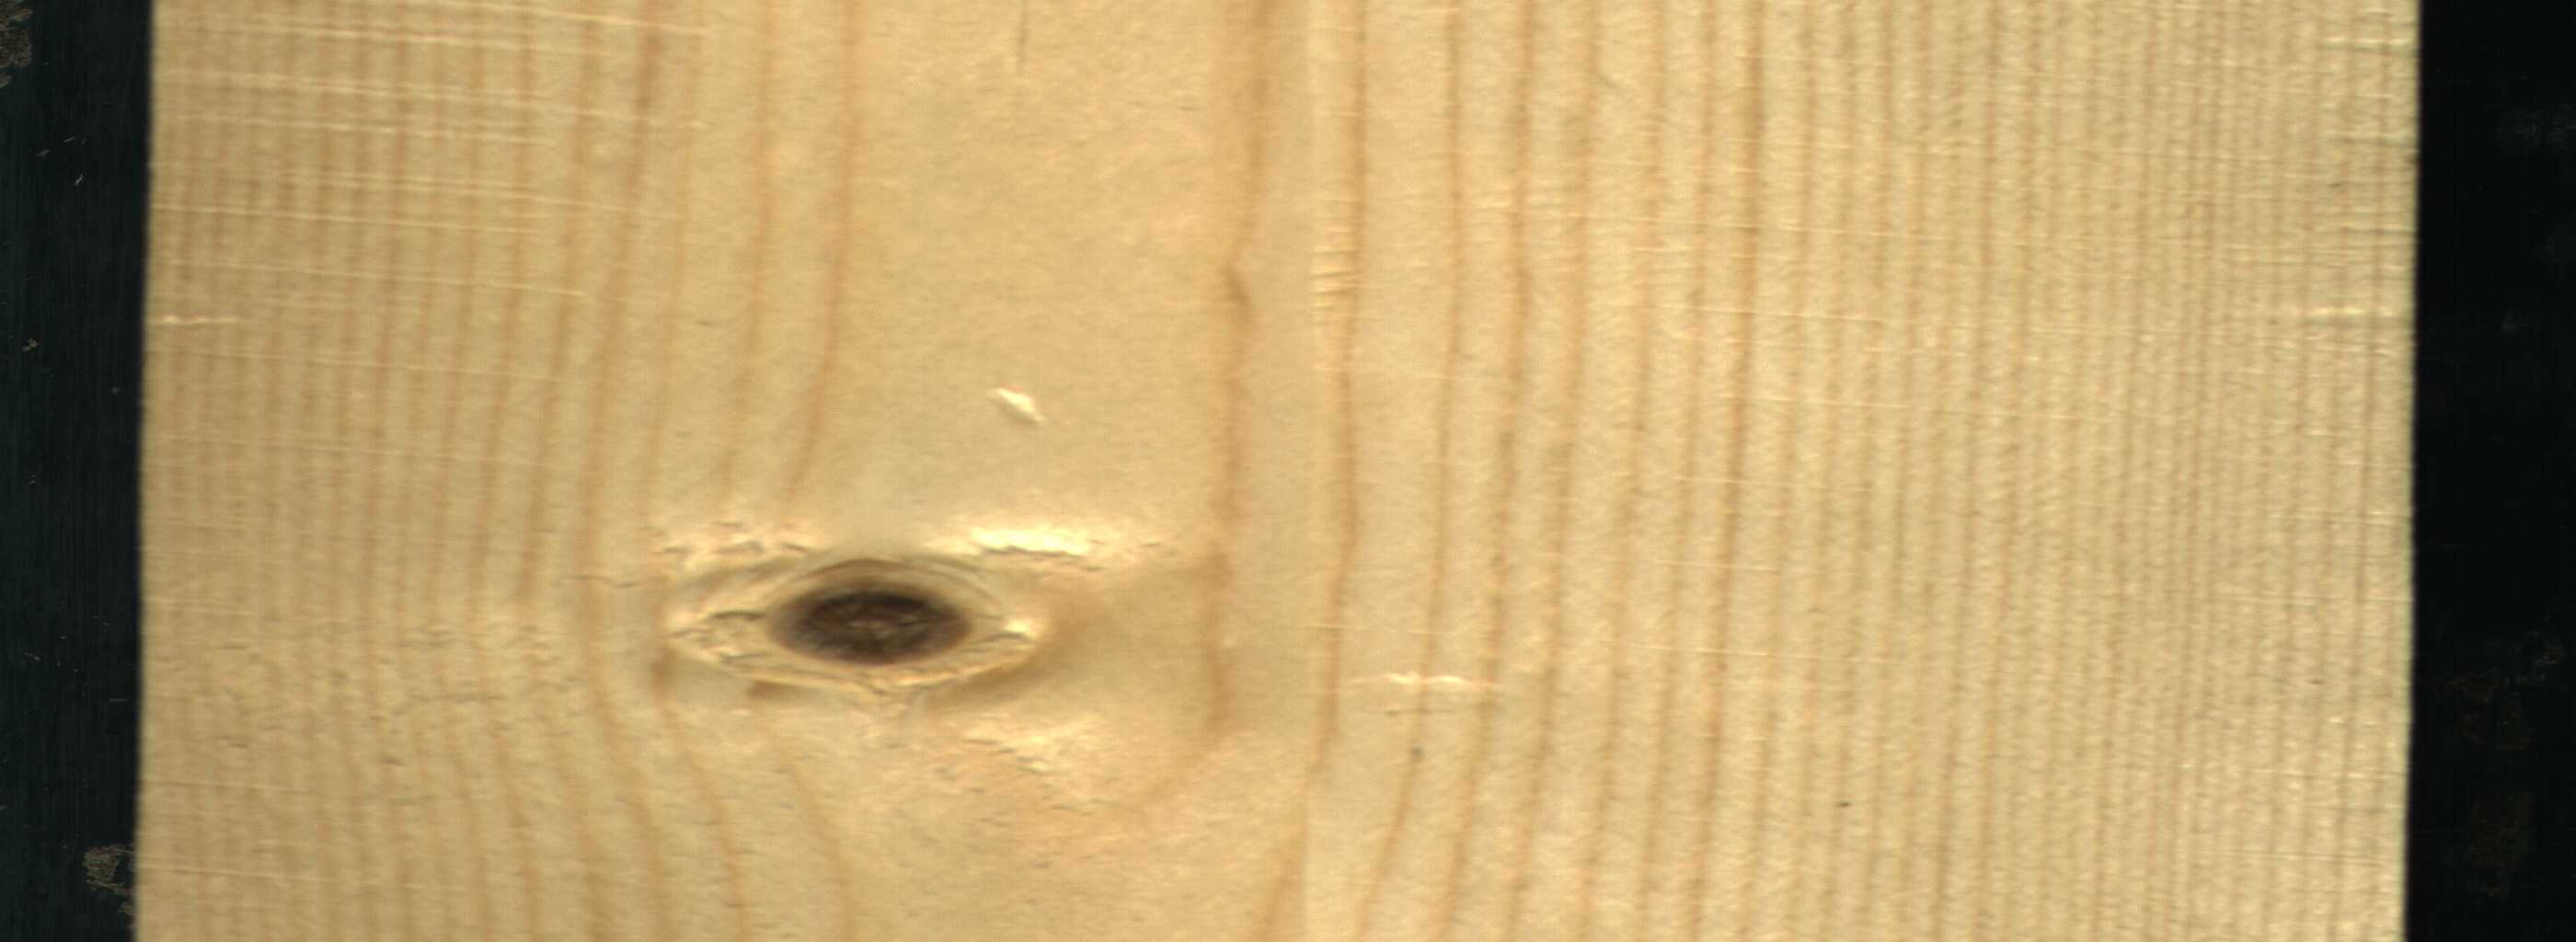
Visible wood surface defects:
Dead_Knot